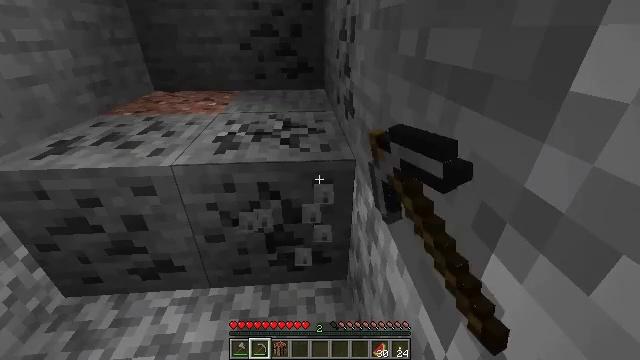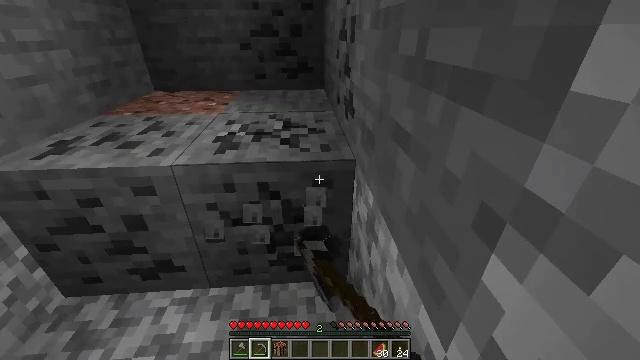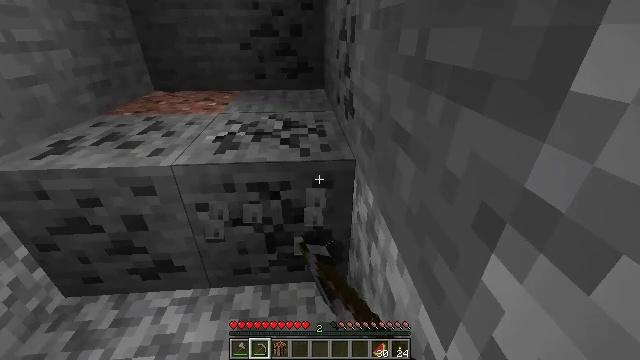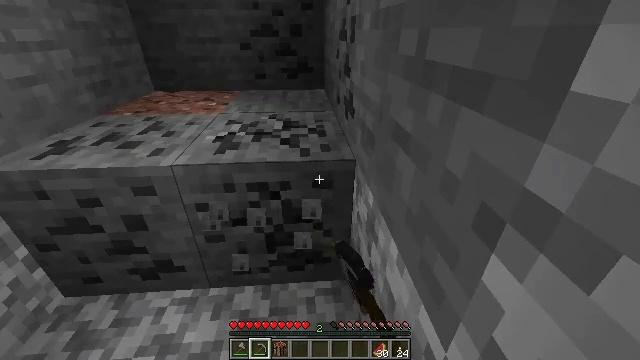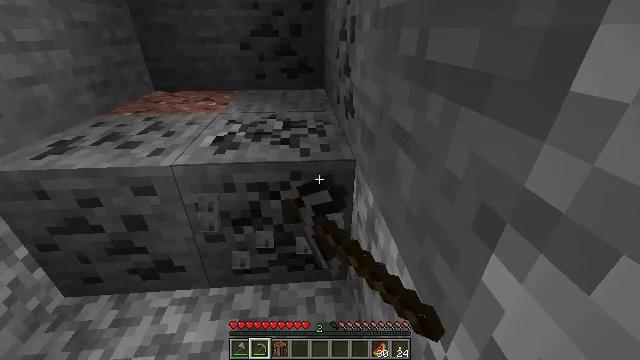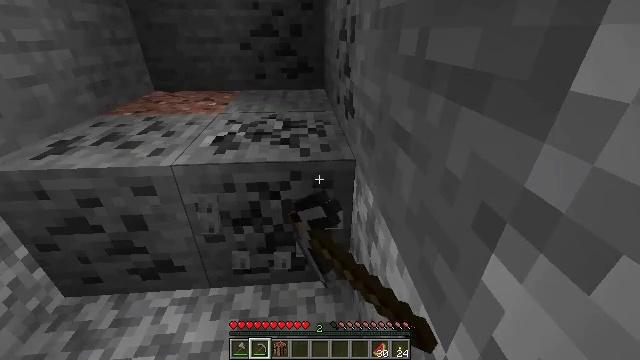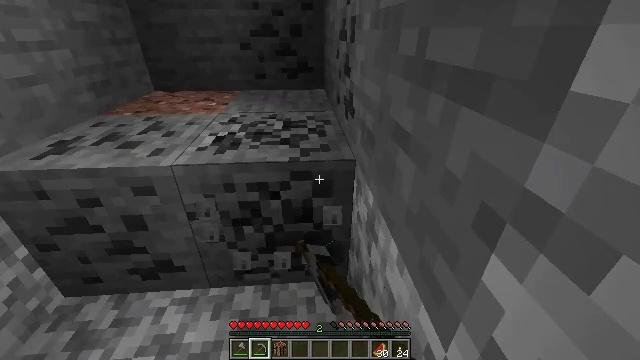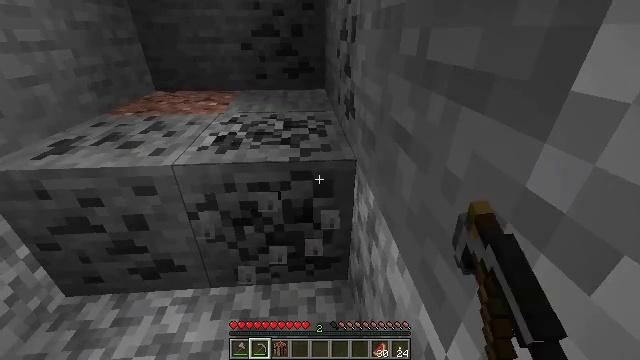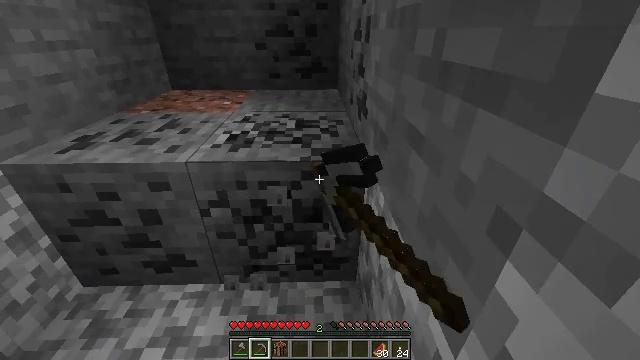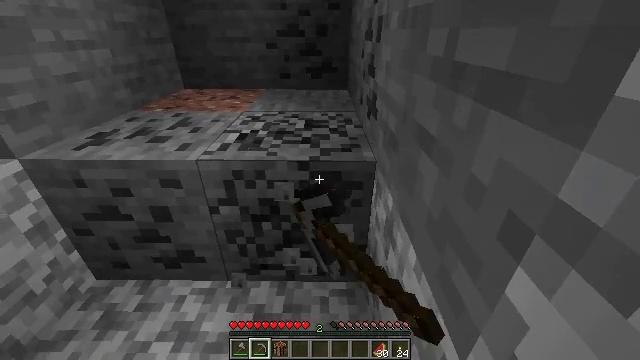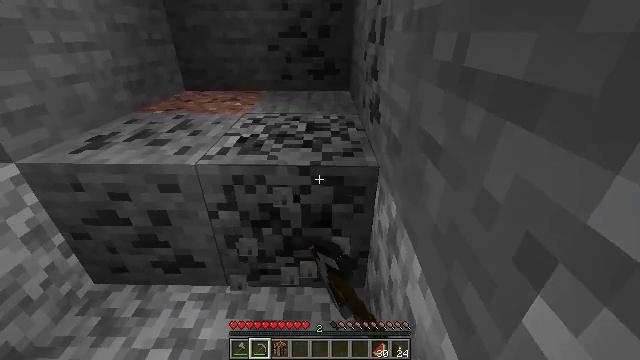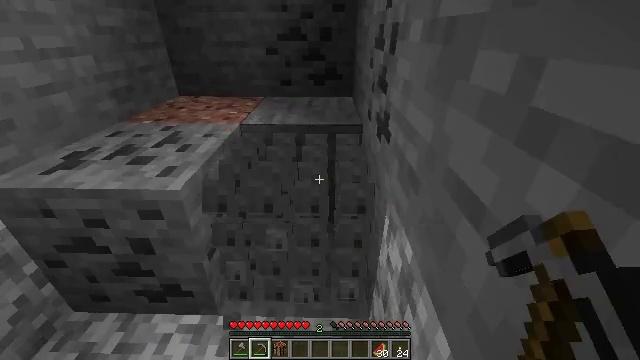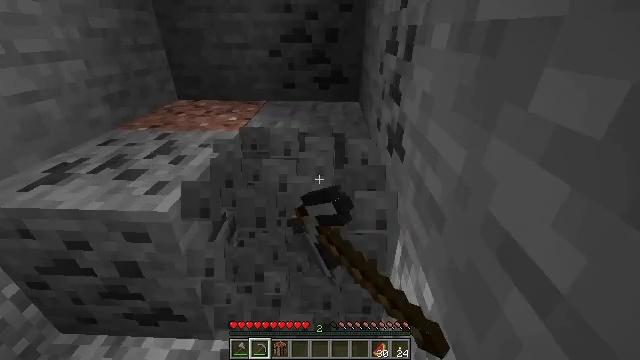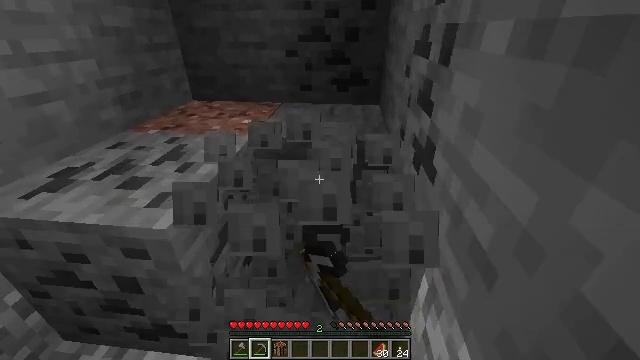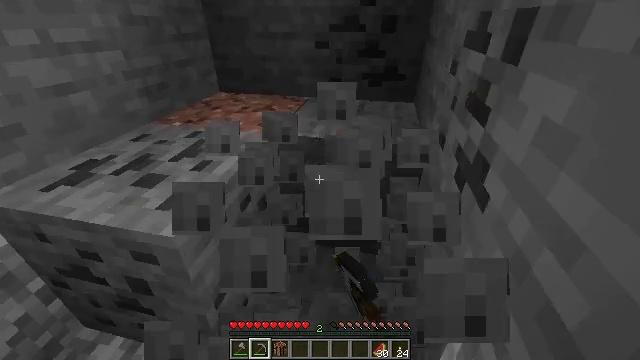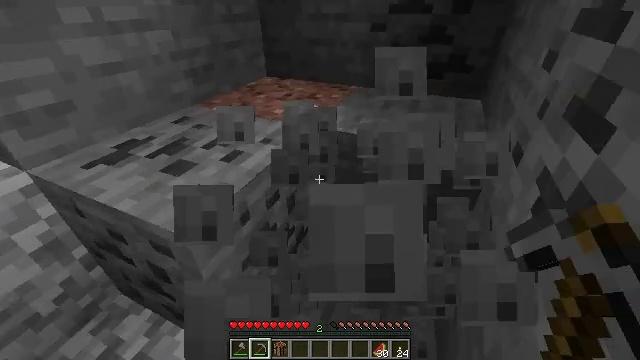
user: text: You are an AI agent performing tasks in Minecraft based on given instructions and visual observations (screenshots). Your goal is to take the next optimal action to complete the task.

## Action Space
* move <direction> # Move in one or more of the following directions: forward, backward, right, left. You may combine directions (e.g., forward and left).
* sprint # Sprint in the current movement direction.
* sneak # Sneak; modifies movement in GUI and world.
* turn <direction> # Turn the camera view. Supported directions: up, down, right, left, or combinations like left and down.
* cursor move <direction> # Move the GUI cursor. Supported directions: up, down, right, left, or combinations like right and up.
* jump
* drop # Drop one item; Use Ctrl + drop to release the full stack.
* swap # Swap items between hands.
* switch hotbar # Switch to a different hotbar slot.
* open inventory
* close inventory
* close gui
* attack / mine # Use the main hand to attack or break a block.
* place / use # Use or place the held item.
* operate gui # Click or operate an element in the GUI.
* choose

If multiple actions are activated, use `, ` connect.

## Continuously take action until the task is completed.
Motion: motion action
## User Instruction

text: Gather coal ore with a pickaxe.
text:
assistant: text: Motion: attack / mine
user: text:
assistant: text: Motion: attack / mine
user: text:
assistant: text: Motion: attack / mine
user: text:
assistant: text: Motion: attack / mine
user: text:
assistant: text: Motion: attack / mine
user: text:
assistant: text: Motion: attack / mine
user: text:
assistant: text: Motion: attack / mine
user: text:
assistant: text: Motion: turn left, attack / mine
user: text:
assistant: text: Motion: turn left, attack / mine
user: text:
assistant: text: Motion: move forward, attack / mine
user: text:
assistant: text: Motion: move forward, attack / mine
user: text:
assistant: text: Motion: move forward and move right, turn left, attack / mine
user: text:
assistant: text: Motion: move forward and move right, turn left, attack / mine
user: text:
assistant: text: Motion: move forward and move right, turn left and down, attack / mine
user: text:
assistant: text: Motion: move forward and move right, turn left and down, attack / mine
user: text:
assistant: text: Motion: move forward and move right, turn left and down, attack / mine
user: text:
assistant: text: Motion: move forward and move right, turn left, attack / mine
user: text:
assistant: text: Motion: move right, turn left, attack / mine
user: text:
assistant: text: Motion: turn left, attack / mine
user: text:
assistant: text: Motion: turn left, attack / mine
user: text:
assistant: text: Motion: attack / mine
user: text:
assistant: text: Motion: attack / mine
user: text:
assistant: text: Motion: attack / mine
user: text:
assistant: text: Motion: attack / mine
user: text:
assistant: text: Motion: attack / mine
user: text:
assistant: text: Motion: turn left, attack / mine
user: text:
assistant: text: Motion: attack / mine
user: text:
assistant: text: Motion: attack / mine
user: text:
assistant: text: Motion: attack / mine
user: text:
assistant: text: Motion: attack / mine